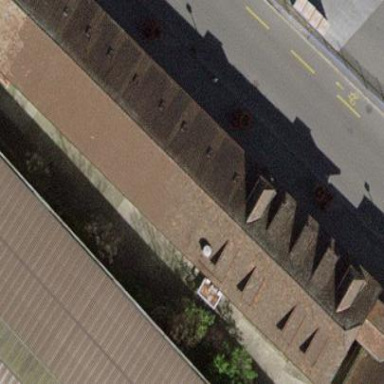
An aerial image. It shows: Industrial building.